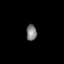
Tissue: prostate
Cell type: Myeloid cells
Senescence score: 0.7098
Nuclear area (px): 162
Mean DAPI intensity: 128.79